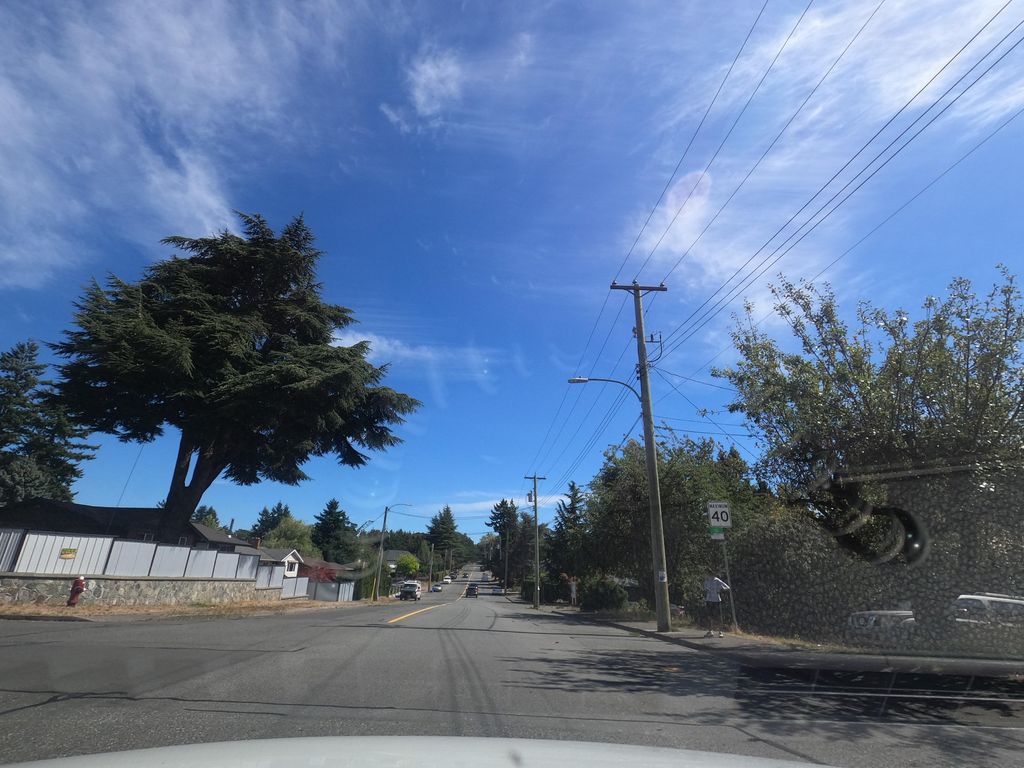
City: victoria